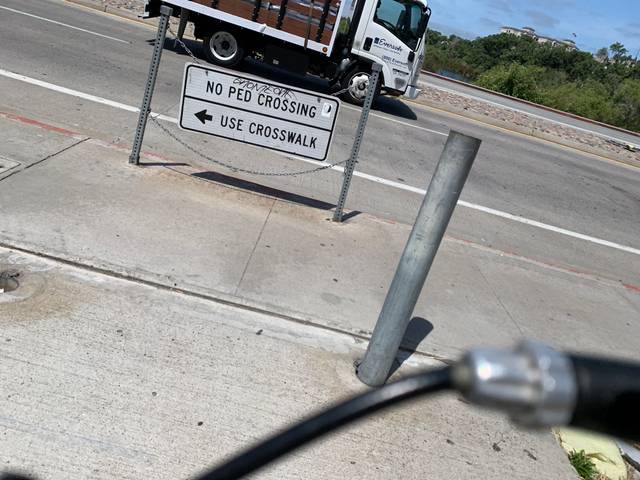
Region: United States
Coordinates: 32.77, -117.154